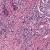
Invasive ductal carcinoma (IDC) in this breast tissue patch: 1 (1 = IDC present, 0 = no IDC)